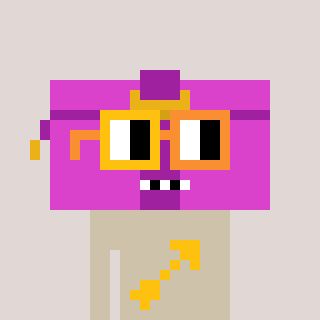
a pixel art character with square yellow and orange glasses, a clutch-shaped head and a bege-colored body on a warm background